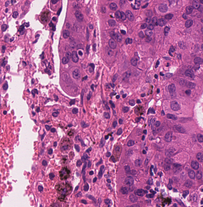
Tumor epithelial tissue: yes
Tumor-associated stroma tissue: yes
Normal tissue: no